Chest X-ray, AP view. Patient: 31 years old, sex M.
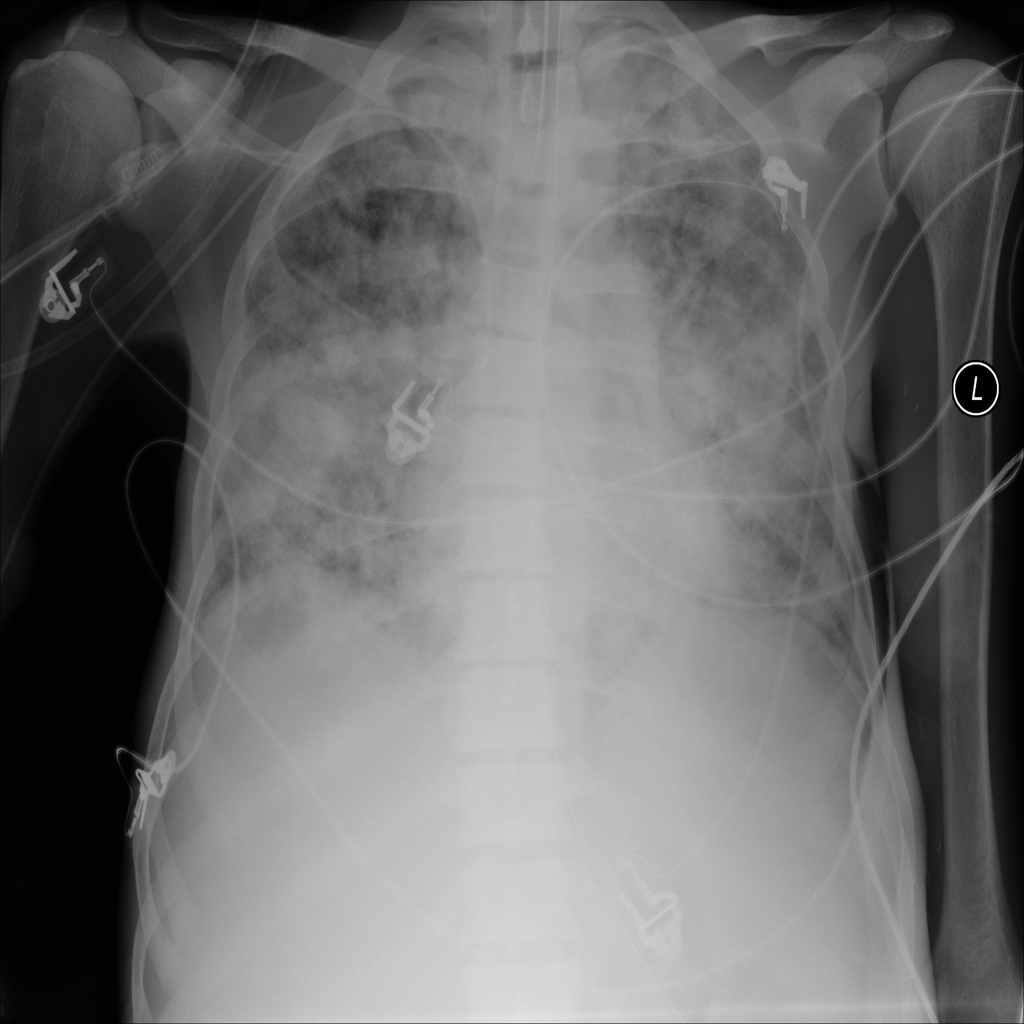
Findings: No Finding